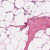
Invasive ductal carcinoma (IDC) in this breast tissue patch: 0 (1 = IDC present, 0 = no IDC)